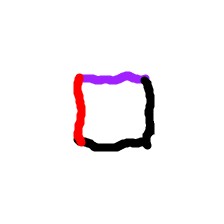
Shape: square